I will show an image sequence of human cooking. I have annotated the images with numbered circles. Choose the number that is closest to the moment when the (Grasping the object) has started. You are a five-time world champion in this game. Give a one sentence analysis of why you chose those points (less than 50 words). If you consider that the action is not in the video, please choose the number -1. Provide your answer at the end in a json file of this format: {"points": []}
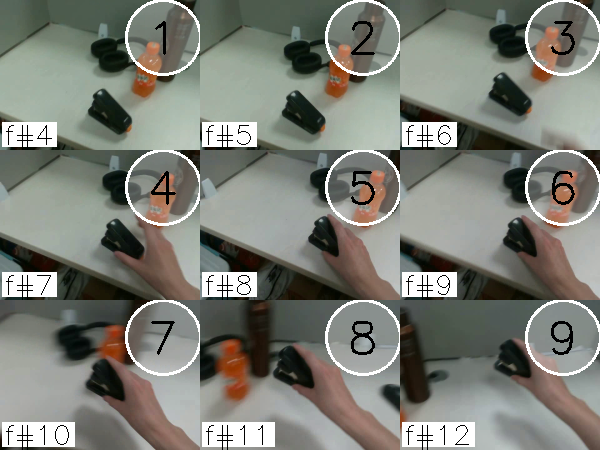
Frame 5 shows the clearest moment of hand-object contact.
{"points": [5]}